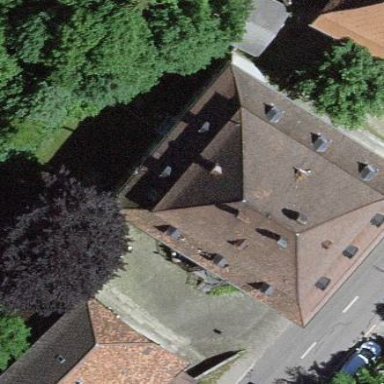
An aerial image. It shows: Residential building.